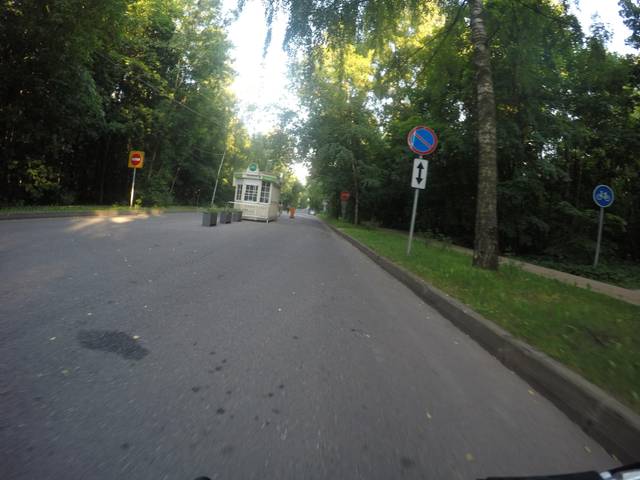
Region: Russia
Coordinates: 55.804, 37.663